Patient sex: F
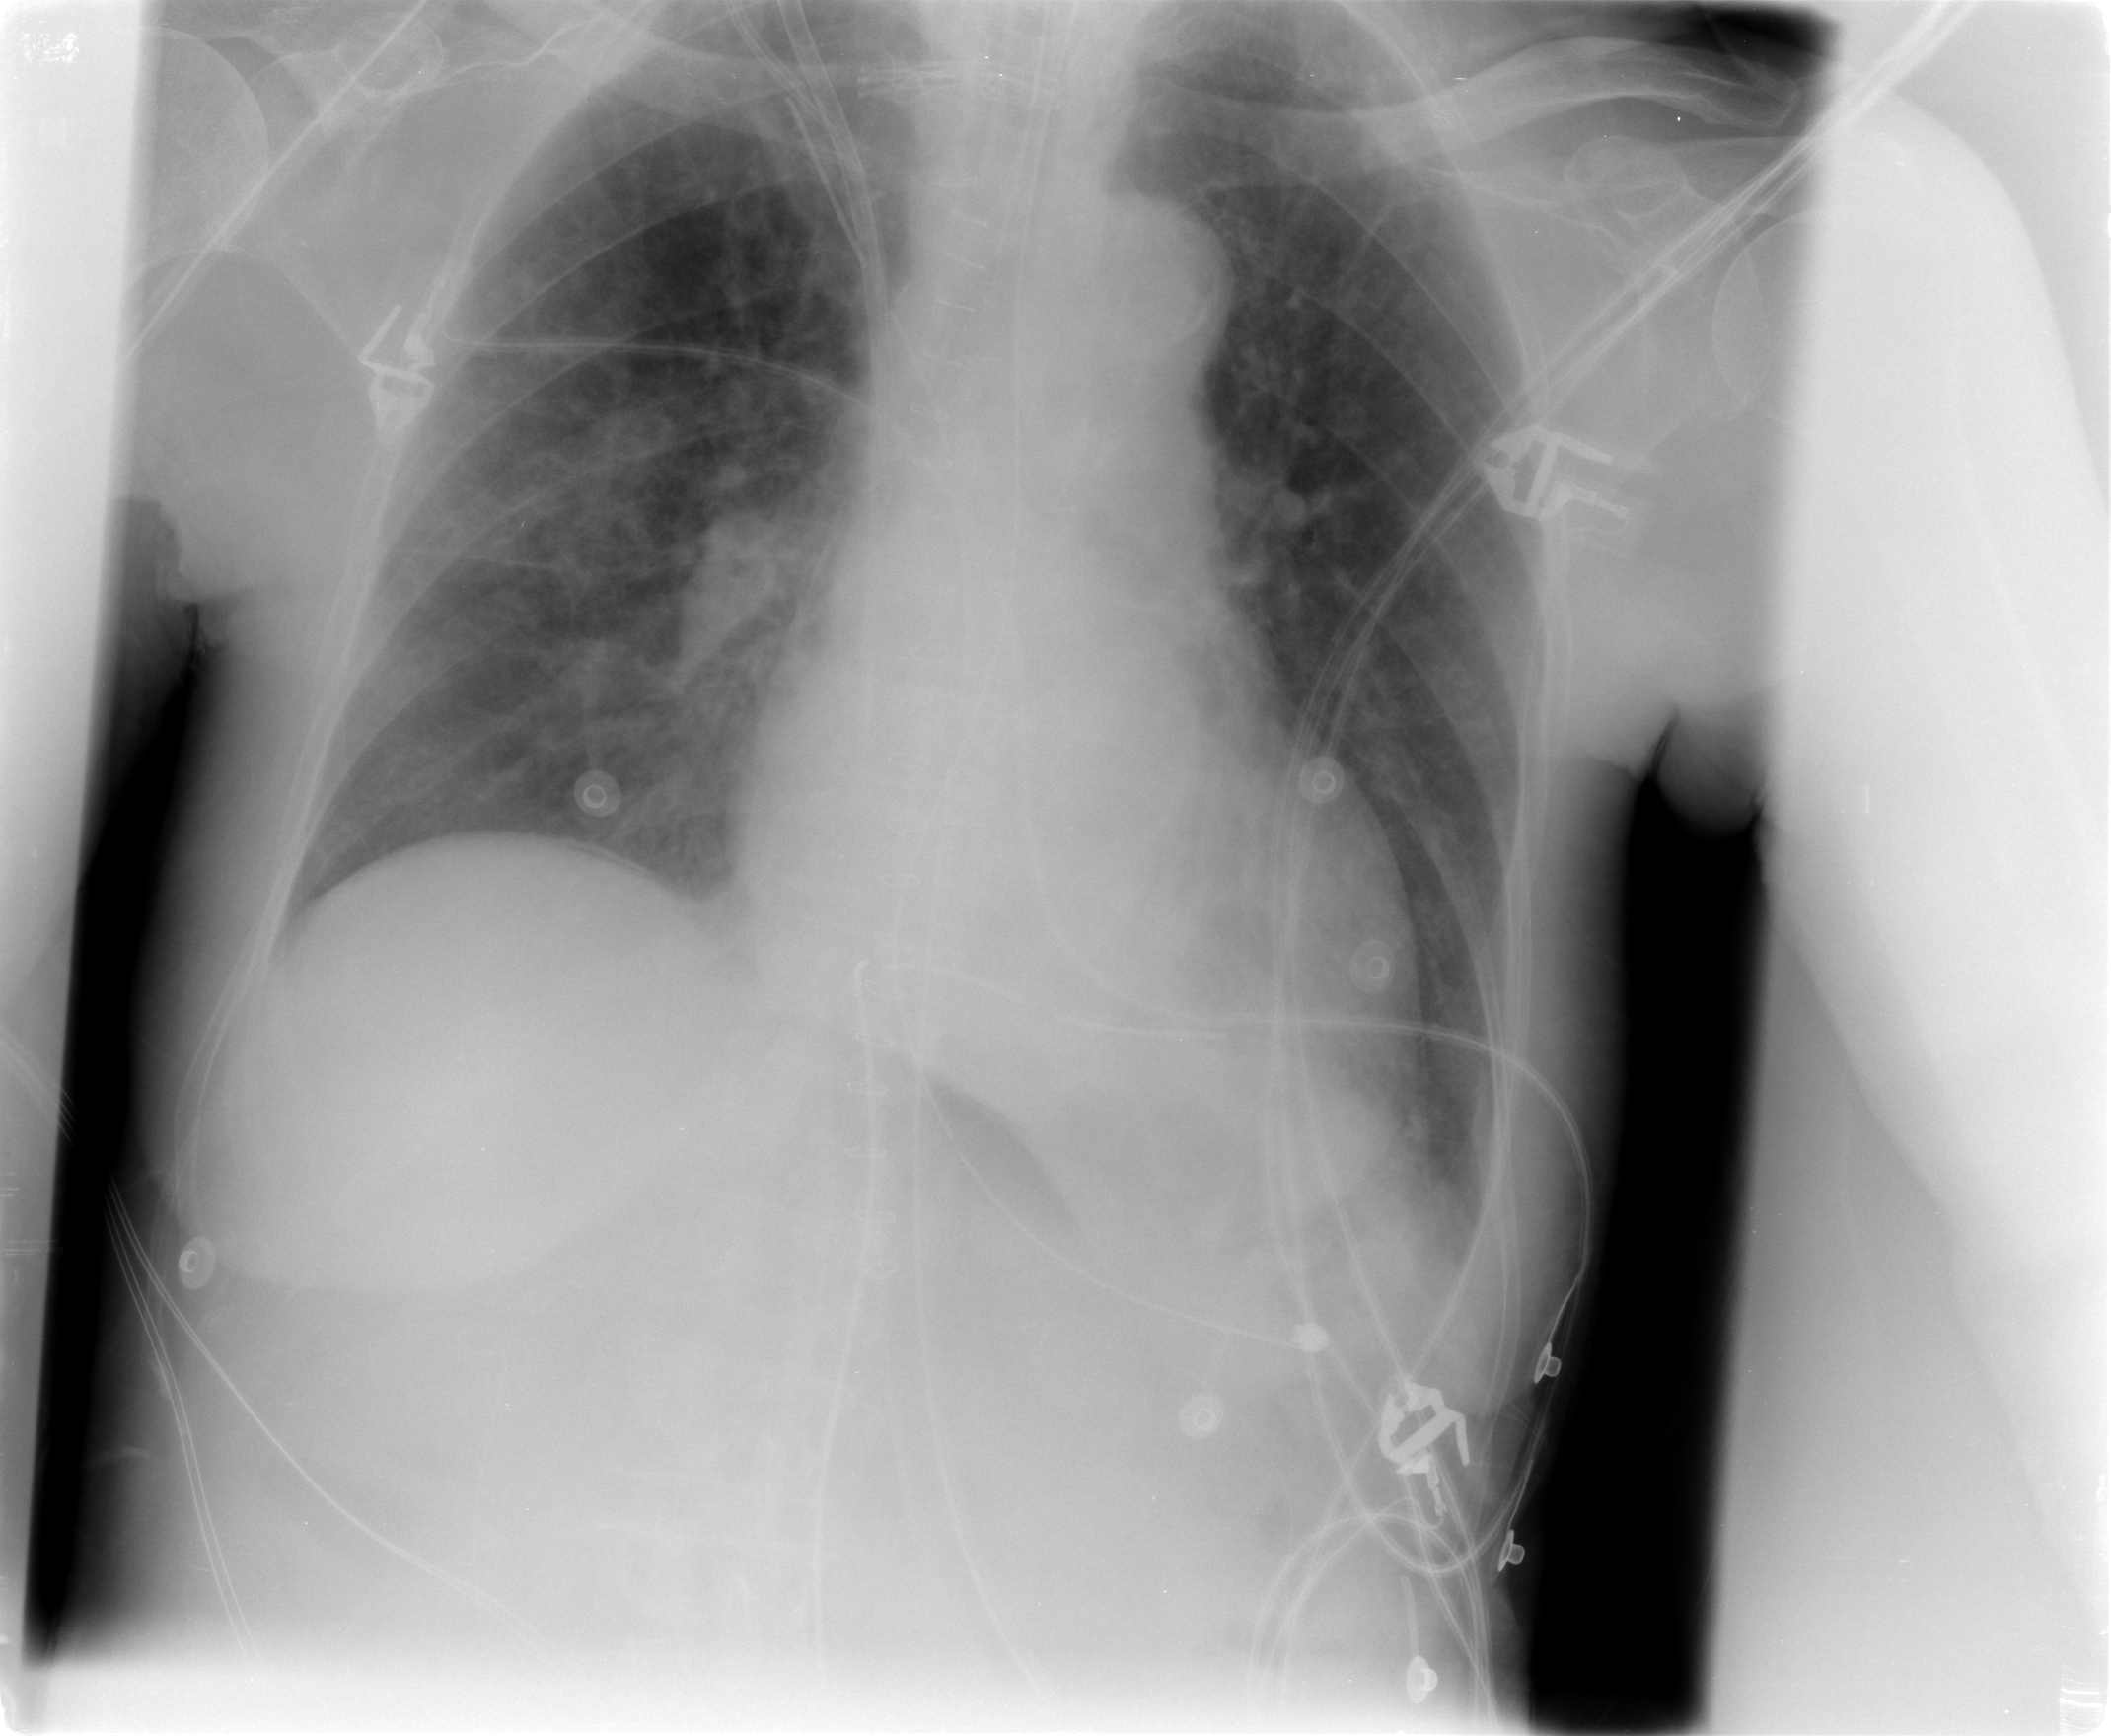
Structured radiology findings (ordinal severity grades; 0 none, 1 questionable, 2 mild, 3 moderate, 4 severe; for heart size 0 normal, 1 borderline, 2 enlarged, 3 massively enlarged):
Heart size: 2
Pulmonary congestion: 1
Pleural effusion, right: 1
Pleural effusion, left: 0
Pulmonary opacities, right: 0
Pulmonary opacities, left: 0
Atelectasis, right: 0
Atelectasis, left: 2